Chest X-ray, PA view. Patient: 58 years old, sex F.
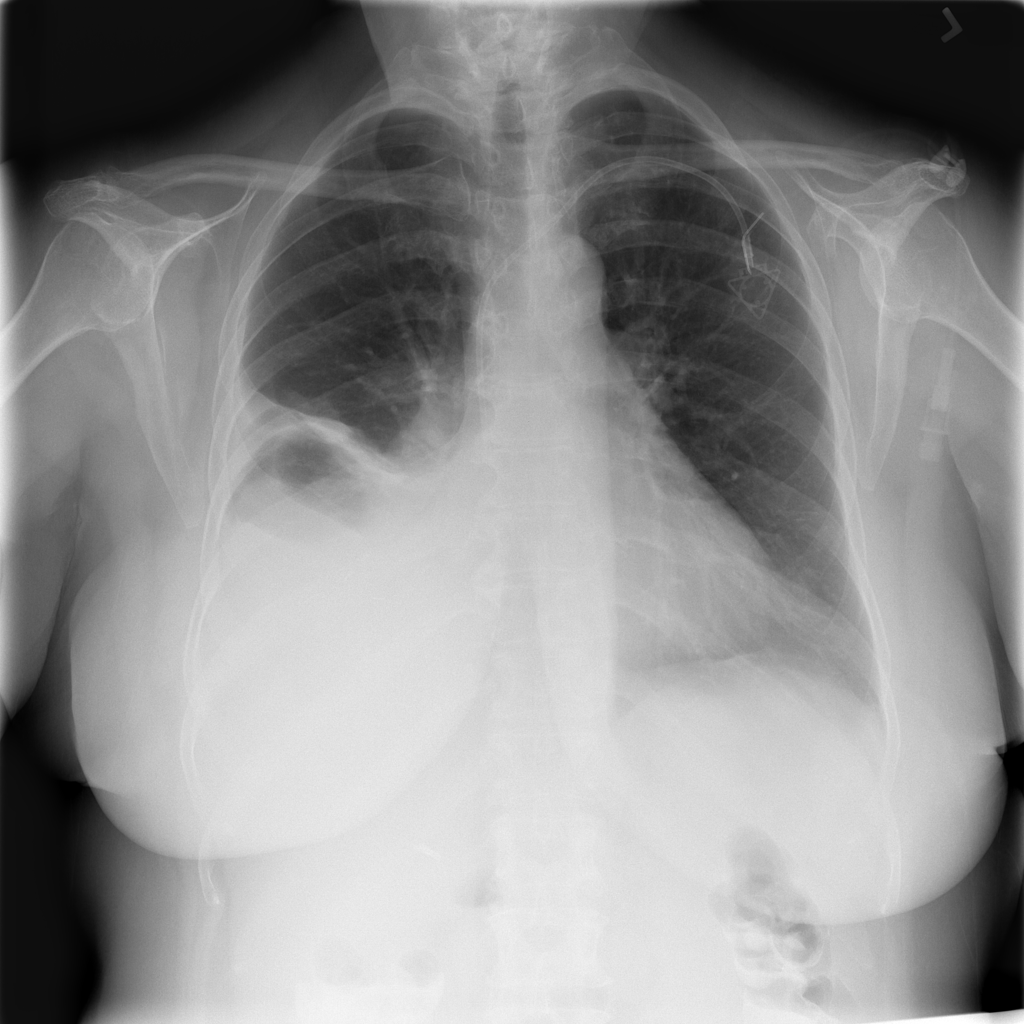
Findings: Atelectasis, Effusion, Infiltration